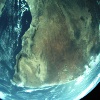
Label: land